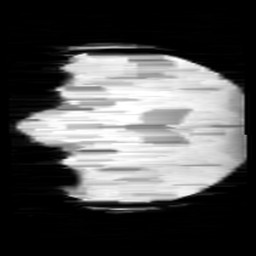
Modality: minIP
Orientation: coronal
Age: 10
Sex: male
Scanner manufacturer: siemens
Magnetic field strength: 3 T
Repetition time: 0.027 s
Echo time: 0.02 s